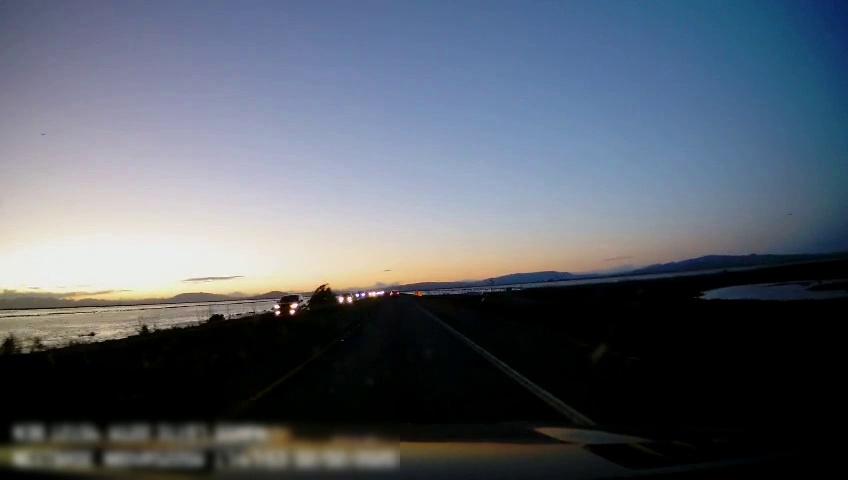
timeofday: Dusk/Dawn/Twilight
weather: Sunny
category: Drivable Space
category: Vehicles | SUV
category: Vehicles | Car
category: Vehicles | SUV
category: Vehicles | Car
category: Lanes | Current Lane
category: Lanes | Current Lane